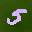
Label: 5